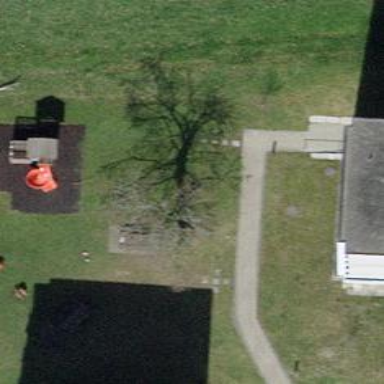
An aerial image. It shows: Single tag "natural: tree."